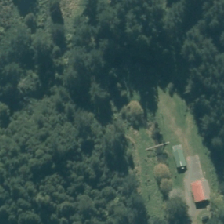
Land cover: high_producing_grassland